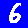
Digit: 6